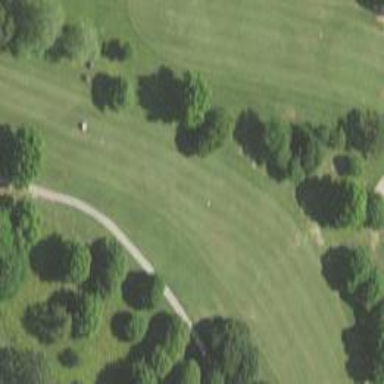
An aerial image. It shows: View of golf hole.